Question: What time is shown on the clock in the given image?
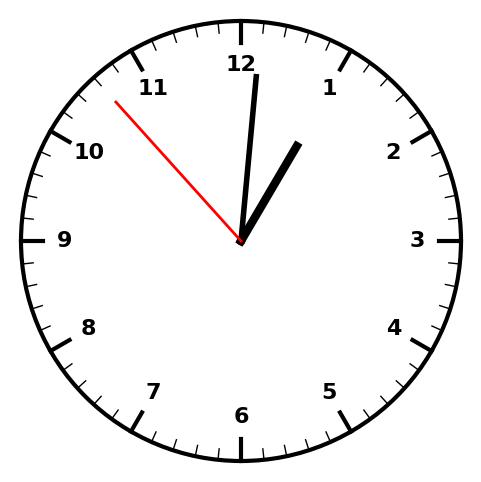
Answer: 01:00:53